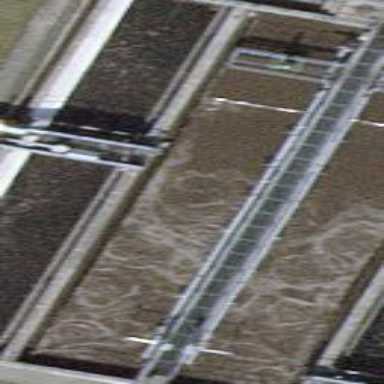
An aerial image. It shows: Body of wastewater.